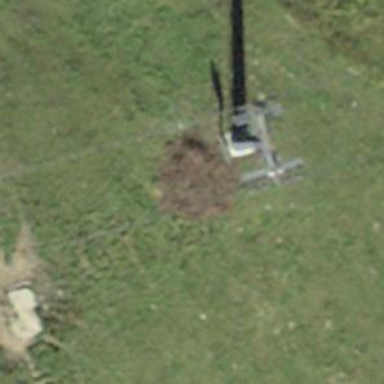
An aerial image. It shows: Pylon for aerialway.